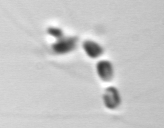
Label: Chaetoceros